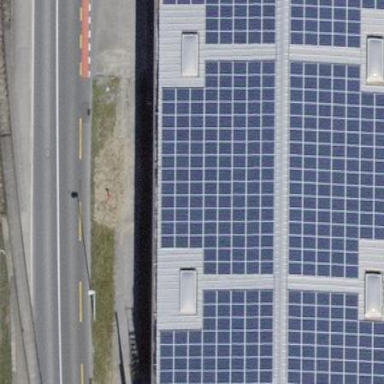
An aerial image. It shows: Solar power generator using photovoltaic panels.